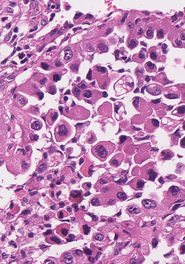
Tumor epithelial tissue: yes
Tumor-associated stroma tissue: no
Normal tissue: no